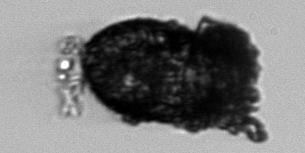
Label: Stenosemella_pacifica